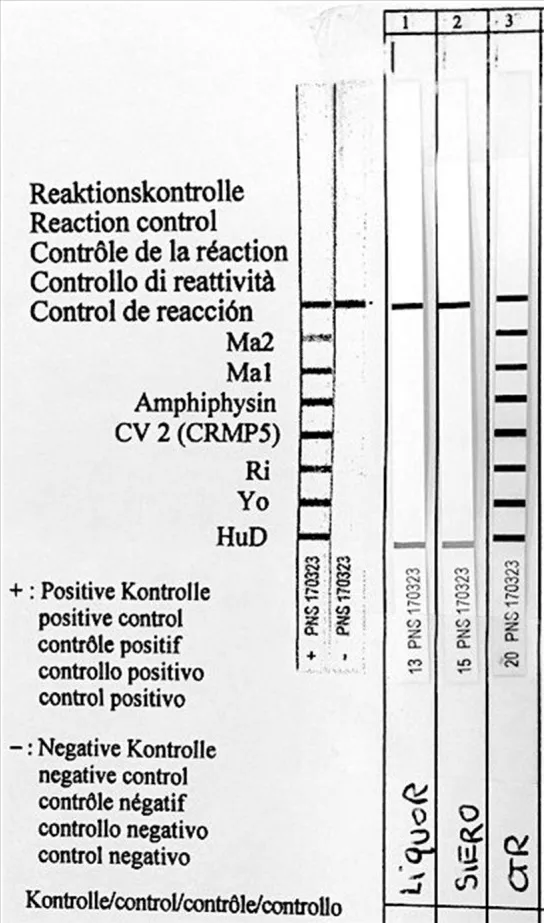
Identification of serum anti-Hu antibodies (Hu-D) by Western blot analysis. Liquor, CSF; Siero, serum; CTR, positive control.
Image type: chart (chart)